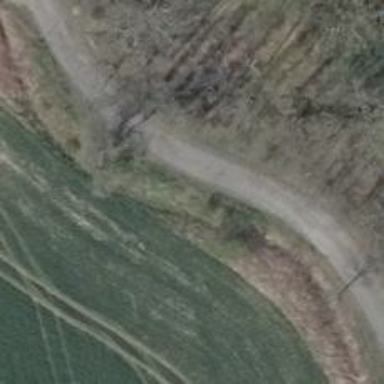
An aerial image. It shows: Paved track road with grade1 track type.